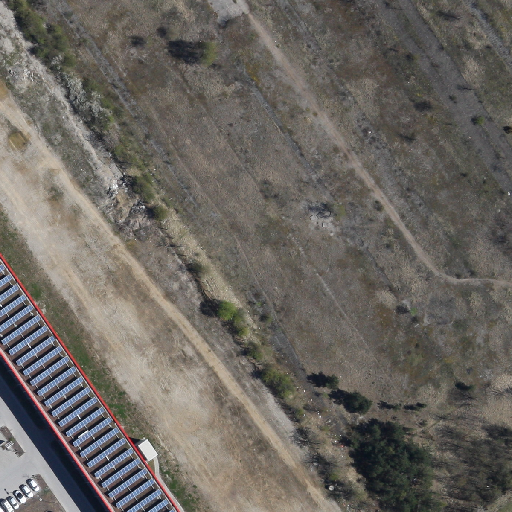
Referring expression: car in the parking area